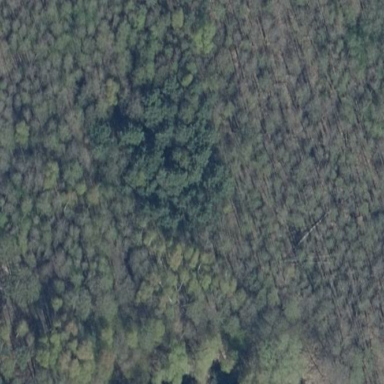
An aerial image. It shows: Woodland with evergreen needle-leaved trees.